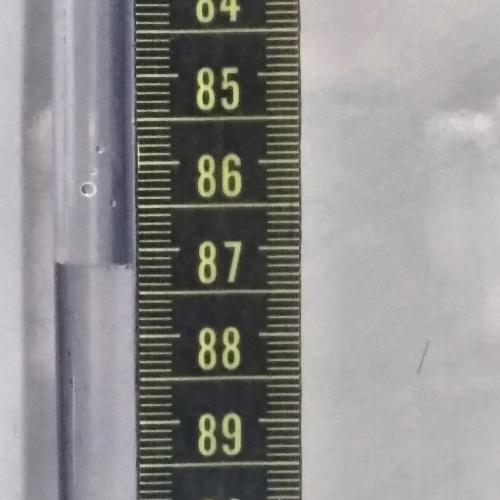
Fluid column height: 87.2 cm